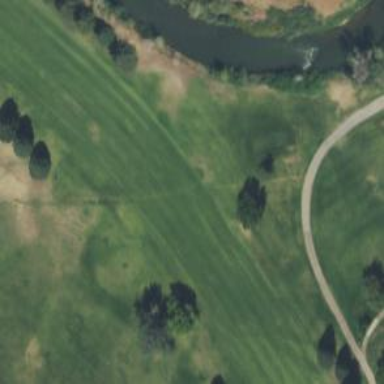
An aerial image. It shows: Golf hole.